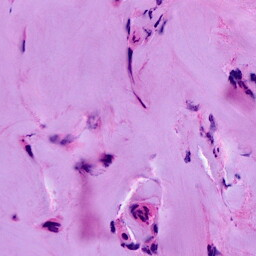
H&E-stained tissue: Breast